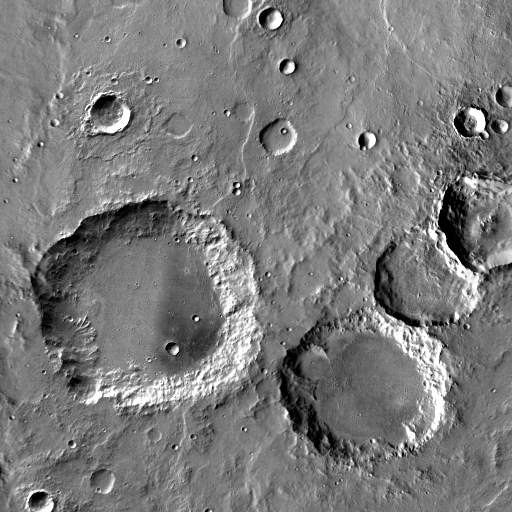
Crater classes present: Background, Other, Layered, Buried, Secondary